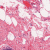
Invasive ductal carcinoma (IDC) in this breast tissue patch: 0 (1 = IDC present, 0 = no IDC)